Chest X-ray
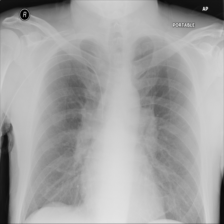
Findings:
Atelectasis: negative
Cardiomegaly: negative
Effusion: negative
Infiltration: negative
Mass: negative
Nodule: negative
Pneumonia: negative
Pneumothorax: negative
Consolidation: negative
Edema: negative
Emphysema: negative
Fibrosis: negative
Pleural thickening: negative
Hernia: negative